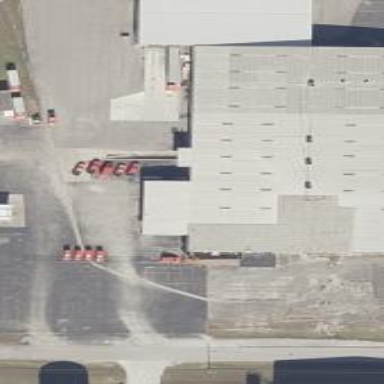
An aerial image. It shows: Industrial area dedicated to the food industry.